Question: I've been working (or should I say struggling) with the PayPal SDK to get recurring billing running for my website. I managed to get it to work, however I do not see how to automatically "claim" the money?
Basically what happens is:
The profile is created, after 24 hours the payment is done and I see the following in my merchant sandbox account:

It seems I need to manually accept the payment for the amount to be added to my PayPal balance.
Is there a way of doing this automatically?
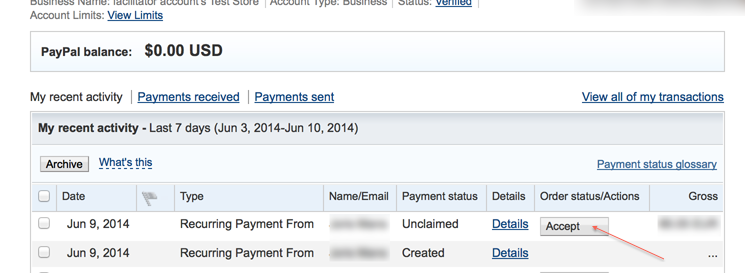
Answer: This is usually caused by an issue with the recipient's account. Most commonly, The recipient hasn't confirmed the email address on their PayPal account. Once the email address is confirmed the amount would automatically post to the balance on future payments.